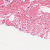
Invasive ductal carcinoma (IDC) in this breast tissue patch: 0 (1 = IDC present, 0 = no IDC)